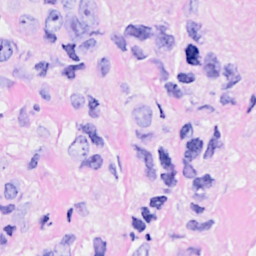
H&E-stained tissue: Breast